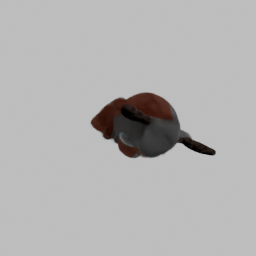
Label: animals